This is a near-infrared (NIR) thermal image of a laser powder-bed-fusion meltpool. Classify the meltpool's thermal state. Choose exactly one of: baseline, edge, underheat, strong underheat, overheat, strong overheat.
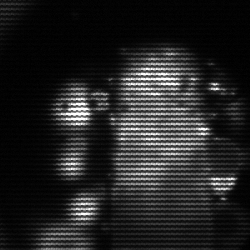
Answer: strong underheat